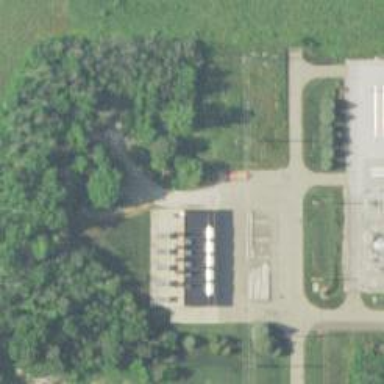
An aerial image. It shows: Gas-powered generator.